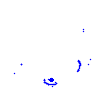
Particle: electron